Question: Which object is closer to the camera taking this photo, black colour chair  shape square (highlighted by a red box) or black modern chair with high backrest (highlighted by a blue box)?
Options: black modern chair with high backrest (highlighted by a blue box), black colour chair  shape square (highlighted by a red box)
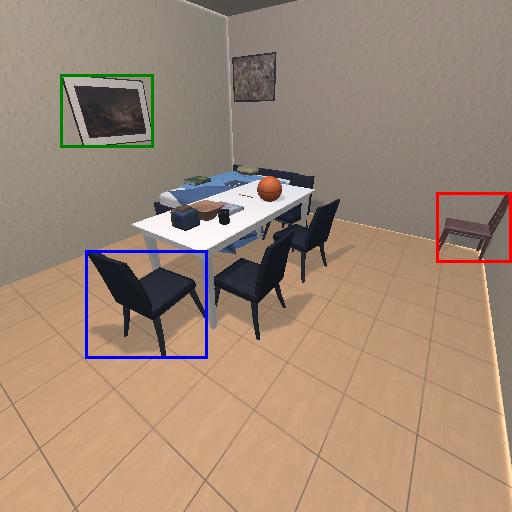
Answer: black modern chair with high backrest (highlighted by a blue box)